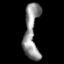
Tissue: prostate
Cell type: T cells
Senescence score: 0.2929
Nuclear area (px): 775
Mean DAPI intensity: 143.159